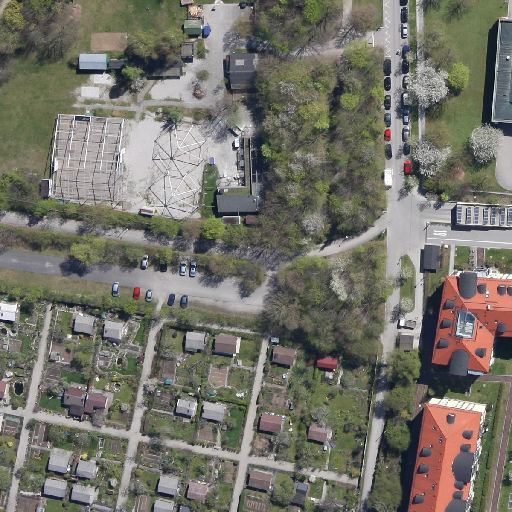
Referring expression: sidewalk along with tree